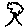
Label: tree